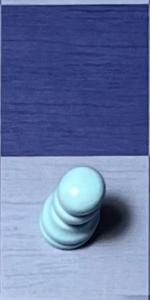
Label: Pawn_White